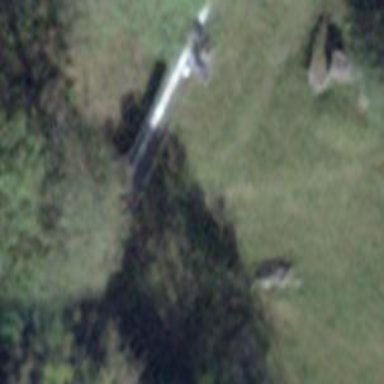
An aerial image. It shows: Gate.